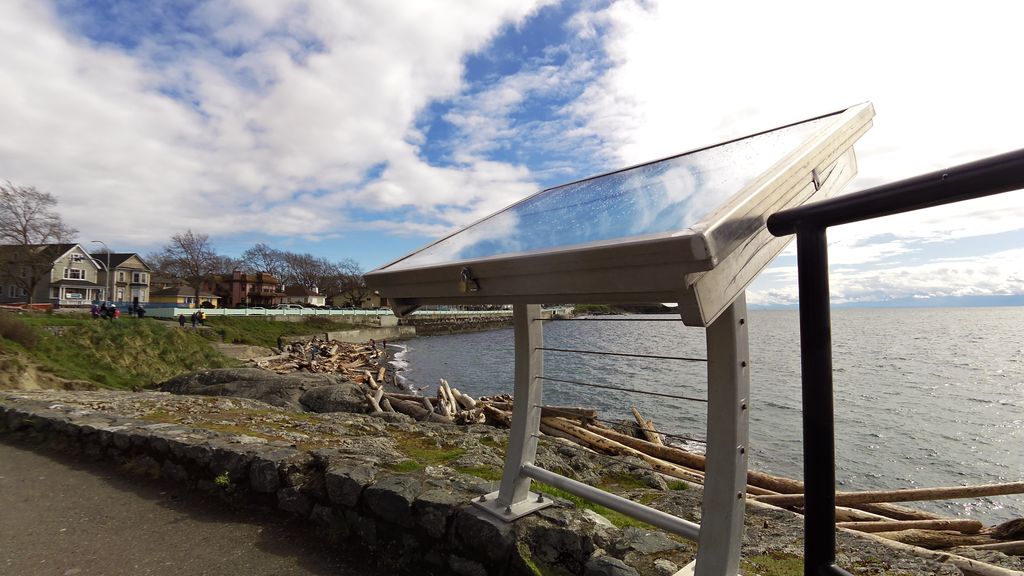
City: victoria